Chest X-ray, PA view. Patient: 45 years old, sex M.
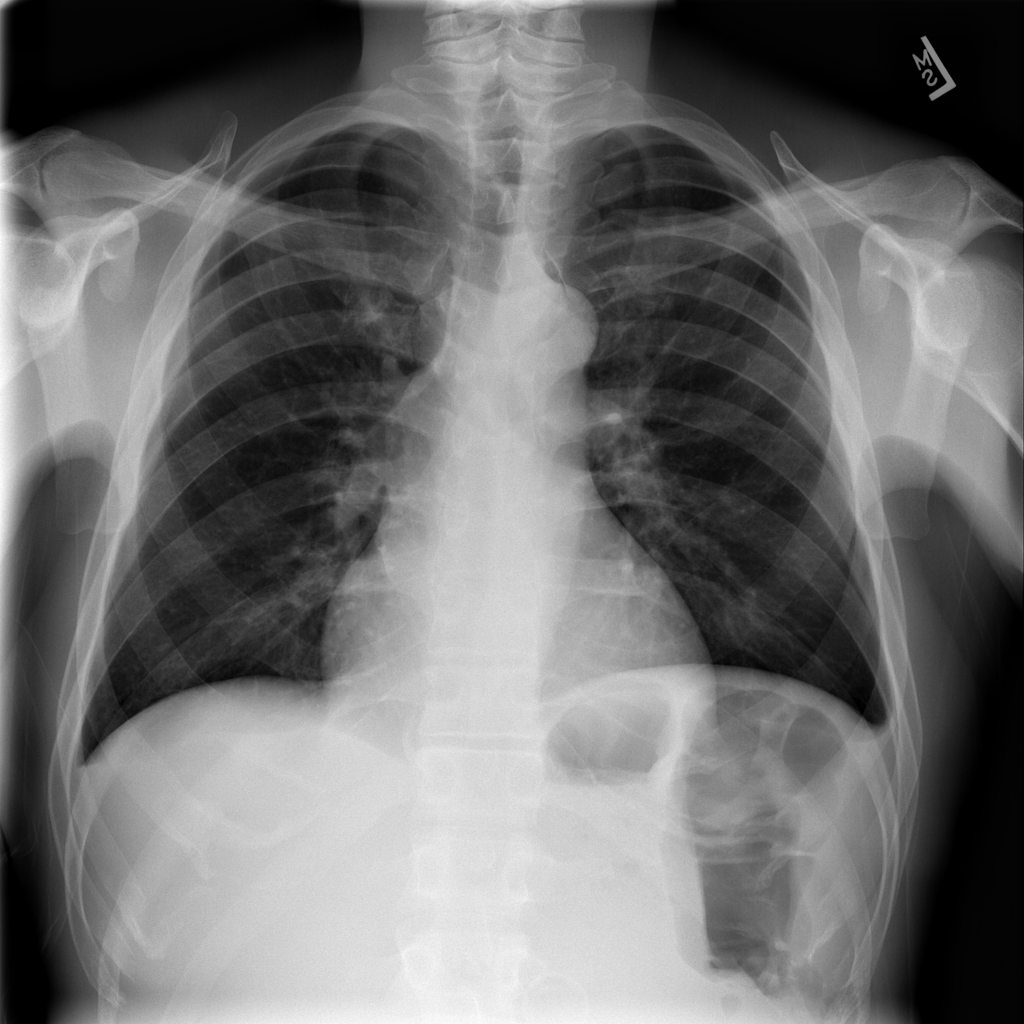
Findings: Effusion, Pleural_Thickening